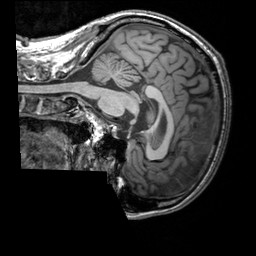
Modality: T1w
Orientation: sagittal
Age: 55
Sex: male
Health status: healthy
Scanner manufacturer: siemens
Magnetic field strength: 3 T
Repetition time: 2.3 s
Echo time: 0.00303 s